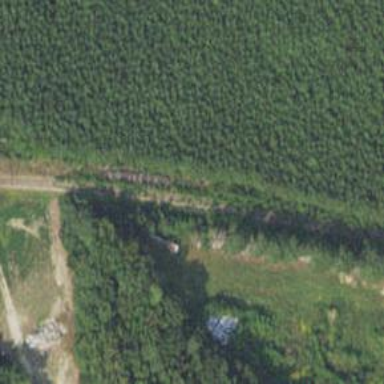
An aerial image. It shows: Abandoned railway.